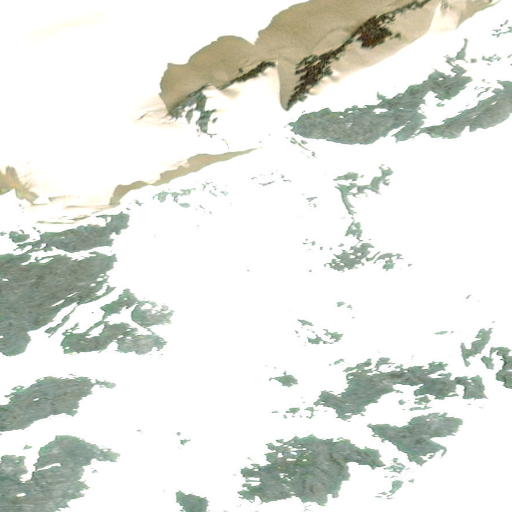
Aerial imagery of mountain in Alaska named Patterson Peaks containing only unknown